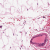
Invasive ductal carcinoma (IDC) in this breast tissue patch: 0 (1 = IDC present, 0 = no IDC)